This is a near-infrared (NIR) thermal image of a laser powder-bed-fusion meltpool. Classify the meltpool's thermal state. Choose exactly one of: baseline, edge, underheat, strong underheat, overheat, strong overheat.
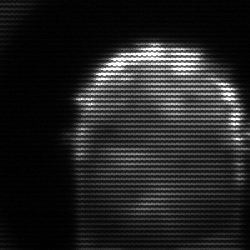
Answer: baseline